Field crop: maize
Growth stage: 1
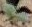
Species: datura